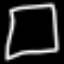
Label: square